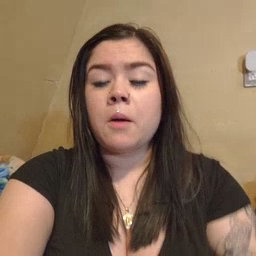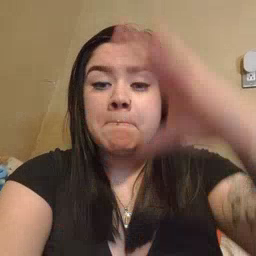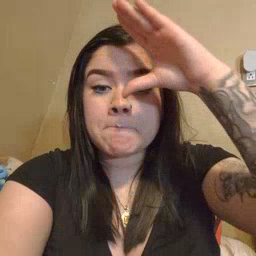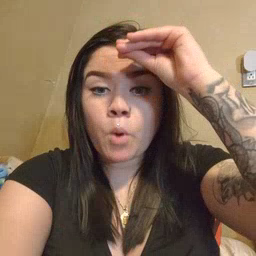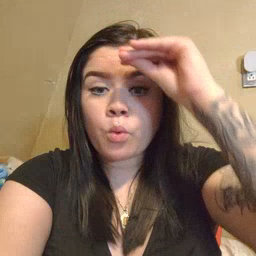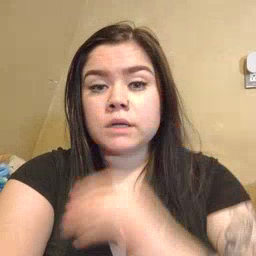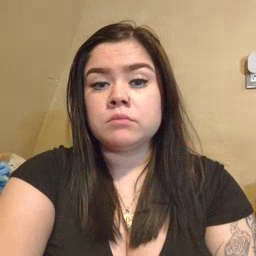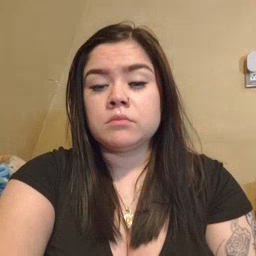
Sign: boy